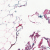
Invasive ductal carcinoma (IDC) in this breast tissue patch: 0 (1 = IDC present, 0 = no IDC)